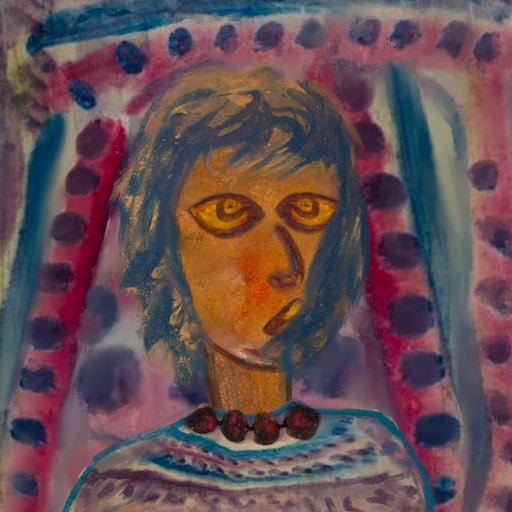
Background: HillGirl, Head And Neck Side: Pipe, Face Side: Comrade, Bust: HillGirl, Hair Side: In_The_Sun, Head Accessory: Blank, Second Necklace: Blank, Necklace: Mosgoul, Baby: Blank